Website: home-depot
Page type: account-dashboard
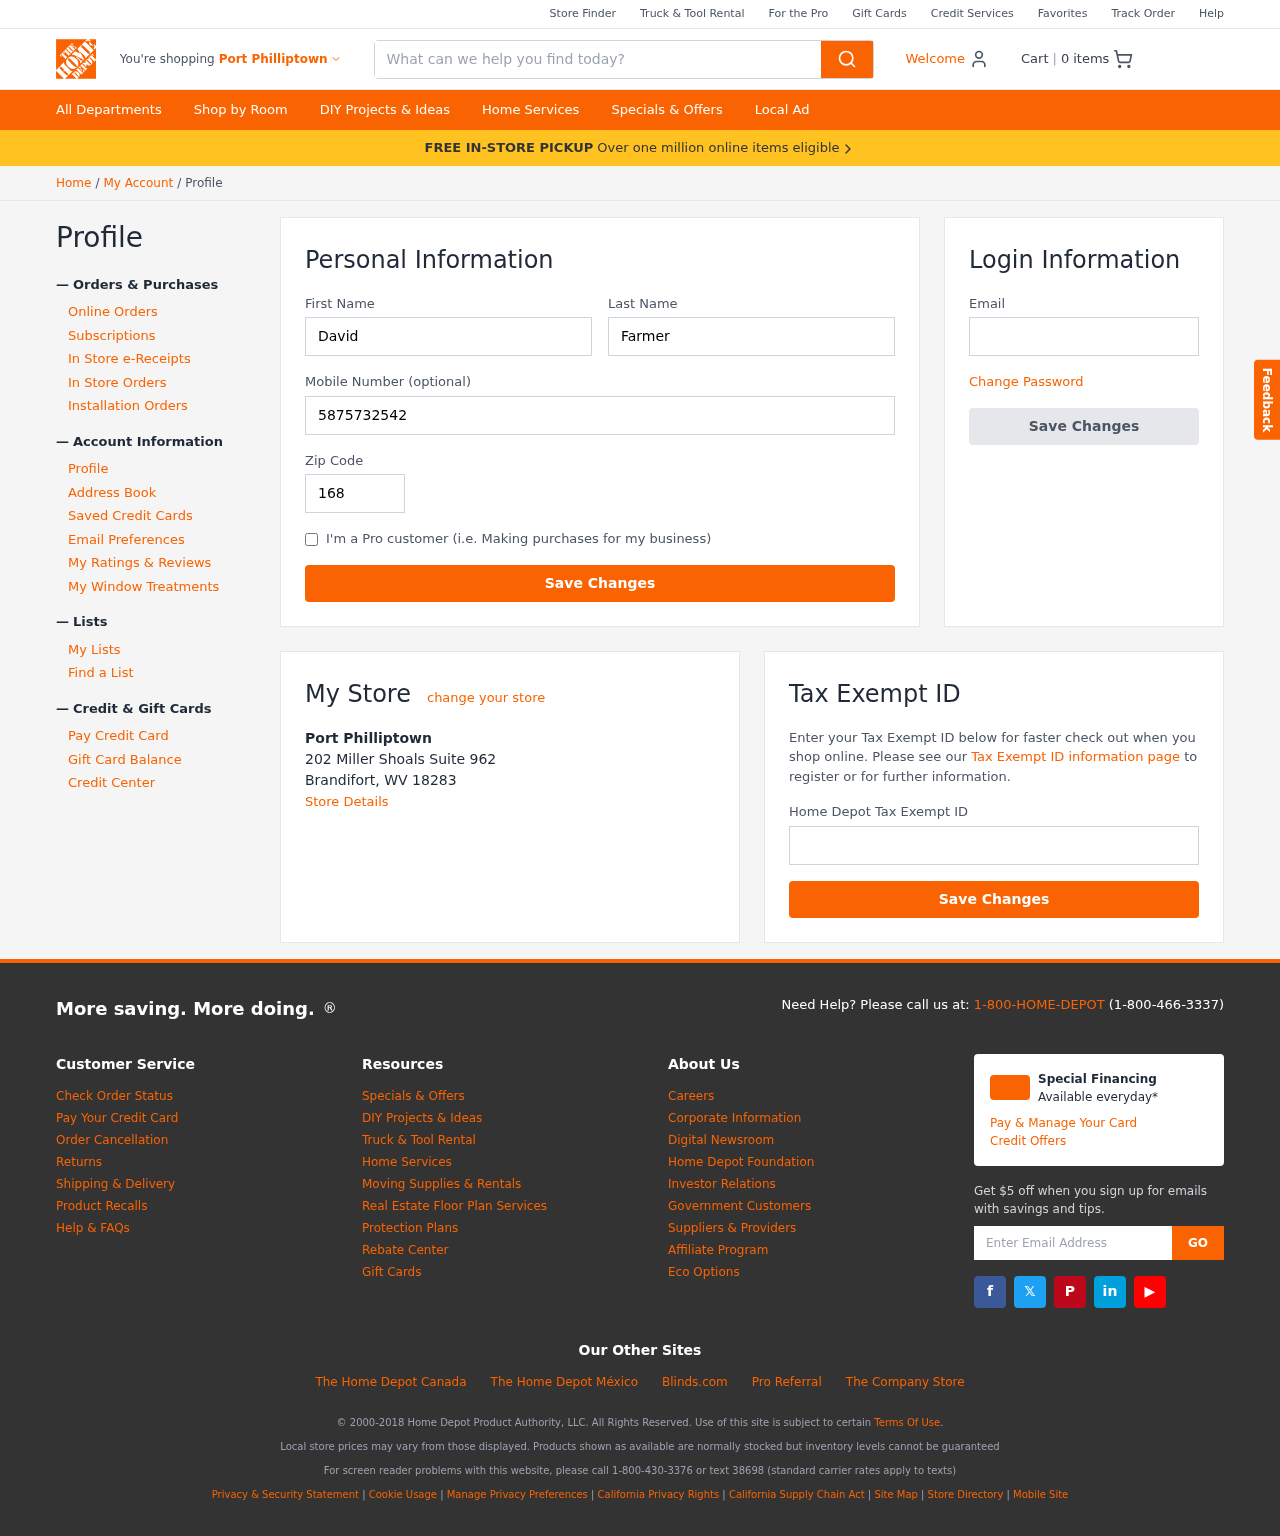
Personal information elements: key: PII_CITY
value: Port Philliptown
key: PII_EMAIL
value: davidfarmer@hotmail.com
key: PII_FIRSTNAME
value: David
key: PII_LASTNAME
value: Farmer
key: PII_LOCATION1_CITY_STATE_ZIP
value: Brandifort, WV 18283
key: PII_LOCATION1_NAME
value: Port Philliptown
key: PII_LOCATION1_STREET
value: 202 Miller Shoals Suite 962
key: PII_PHONE
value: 5875732542
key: PII_POSTCODE
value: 16845
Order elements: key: ORDER_NUM_ITEMS
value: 0
Search elements: key: HEADER_SEARCH
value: What can we help you find today?